Question: The data has 12 rows and, instead of the N-th row 1...12, the plot should have a column going from 6...89 like the first column of the data. Then the X-coordinate is for the other two rows. The docs about spy mentions nothing about the axis so tried the following but not working
'''
>> spy(C(neg,:))
>> axis([1 31 6 89]); spy(C(neg,:)) #xmin xmax ymin ymax
>> axis on; axis([1 31 6 89]); spy(C(neg,:))
>> axis on; a=spy(C(neg,:)); axis(a,[1 31 6 89]);
Error using spy
Too many output arguments.
'''
so
>
> '''
6 2 7
11 4 7
26 9 7
36 12 7
44 15 7
55 21 7
60 16 11 7
62 23 7
86 28 7
87 27 7
89 25 11 7
'''

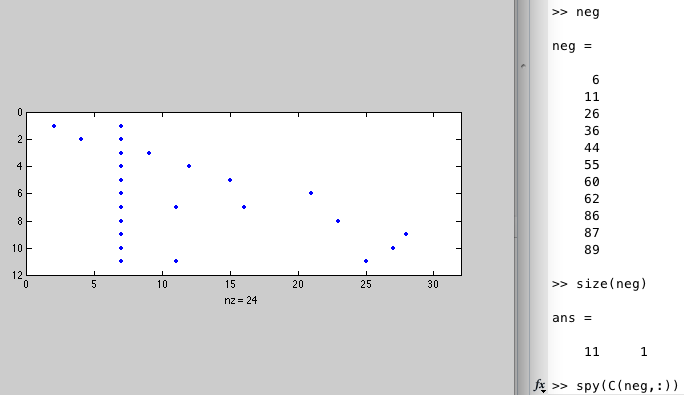
Answer: The problem with the expression such as 'C([10,20,100],:)' is that it will change your Y-axis so your original 10 will be one, the original 20 will be 2 and the original 100 will be 3 on the y-axis. The trick is not to take things out because Matlab will redefine the axis so create a new variable 'CC' where you redefine the unwanted things to zero and then as Masi mentioned use the axis -- after the spy command!